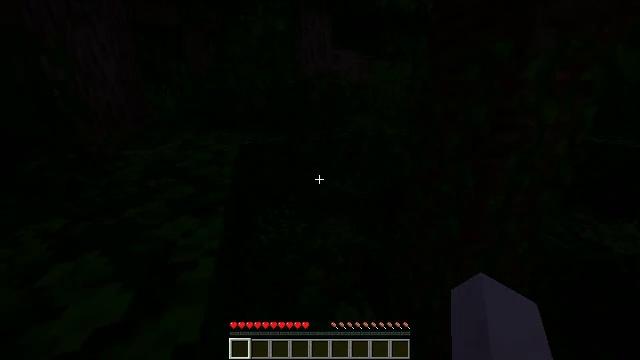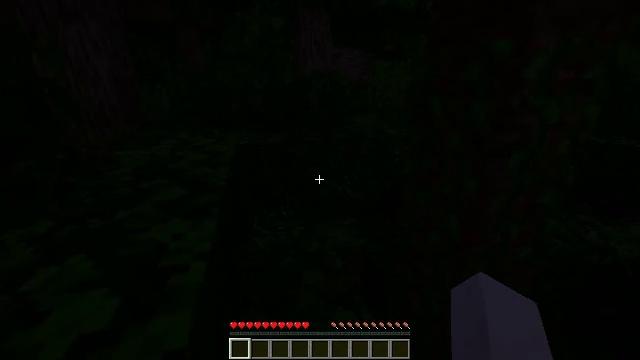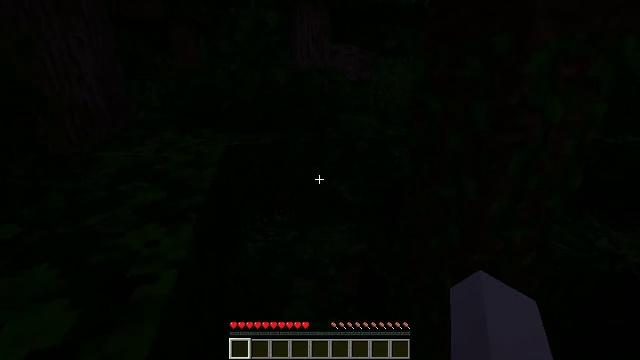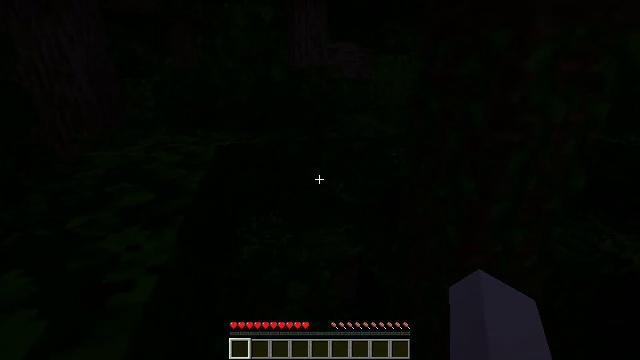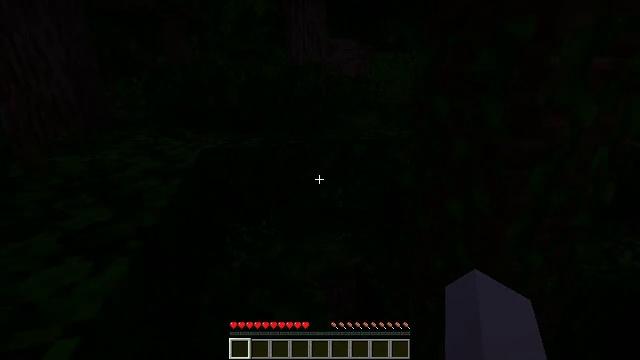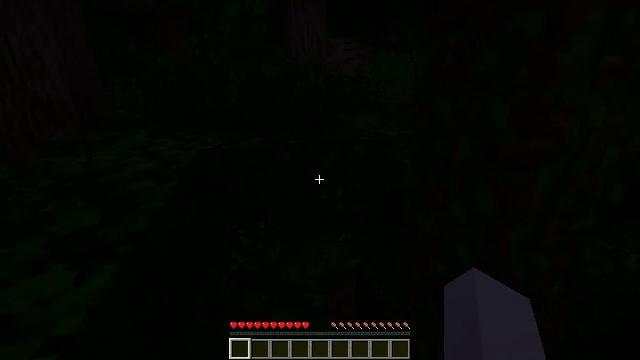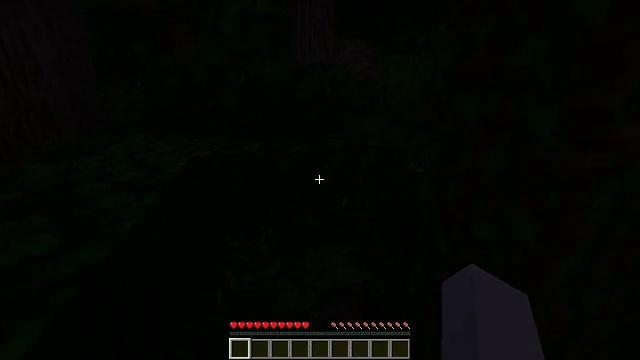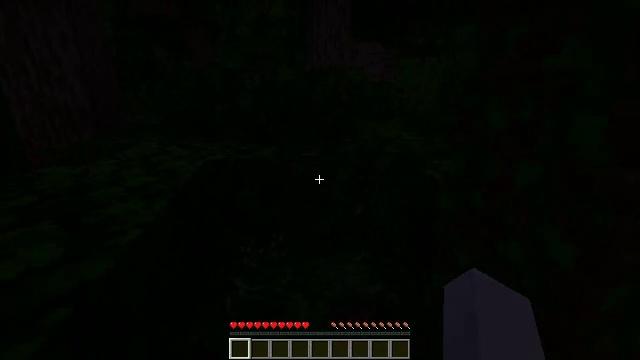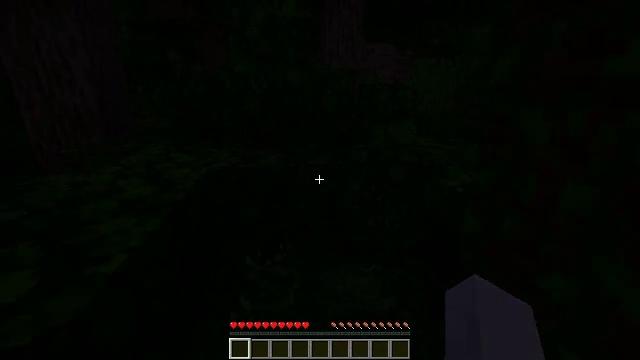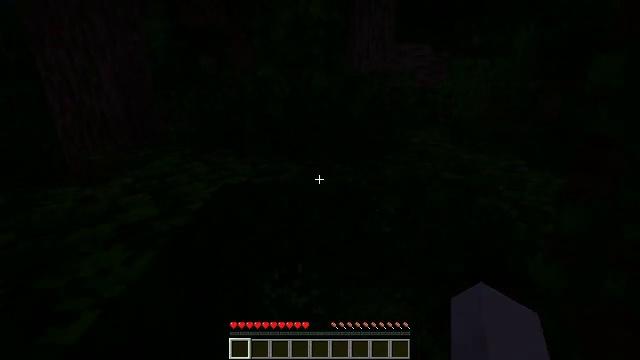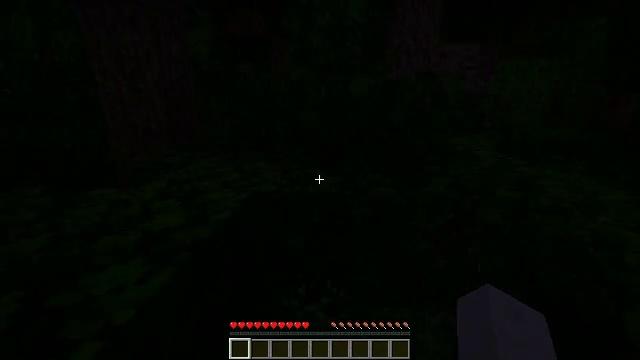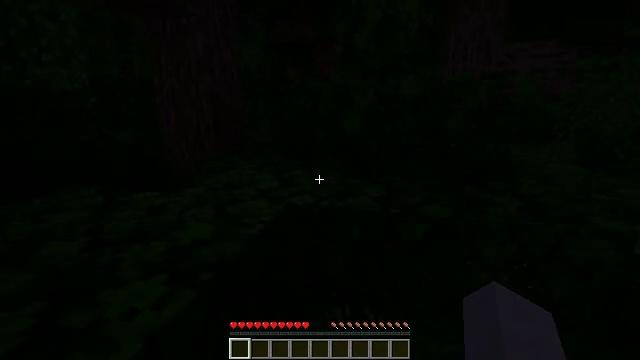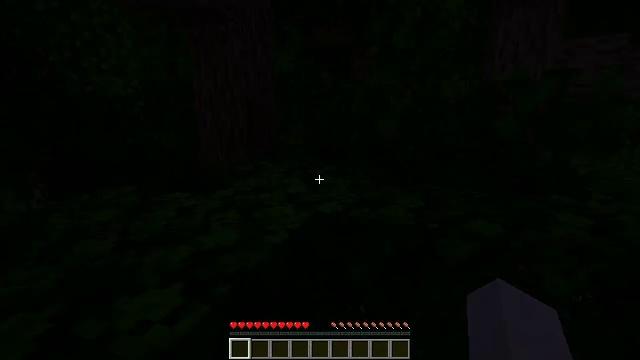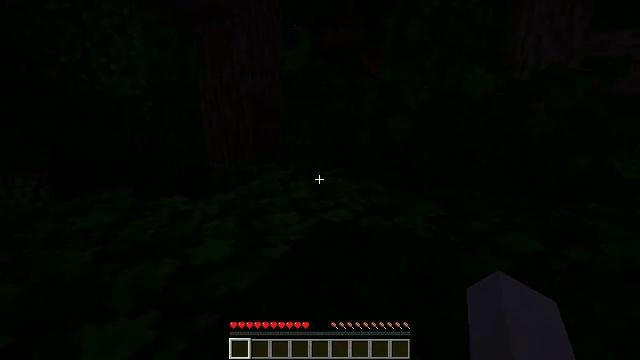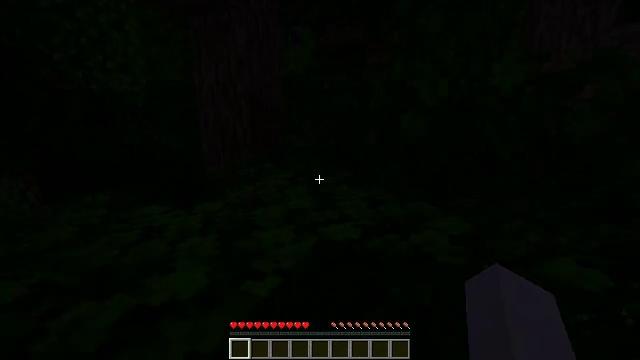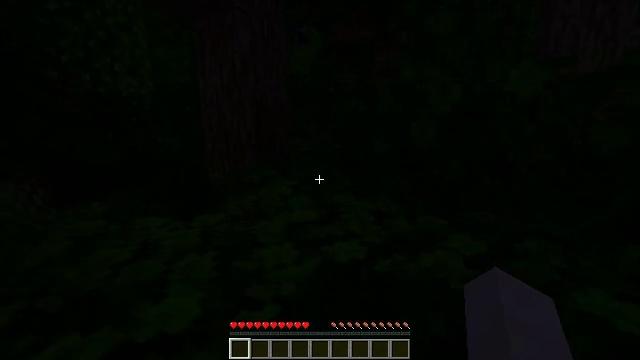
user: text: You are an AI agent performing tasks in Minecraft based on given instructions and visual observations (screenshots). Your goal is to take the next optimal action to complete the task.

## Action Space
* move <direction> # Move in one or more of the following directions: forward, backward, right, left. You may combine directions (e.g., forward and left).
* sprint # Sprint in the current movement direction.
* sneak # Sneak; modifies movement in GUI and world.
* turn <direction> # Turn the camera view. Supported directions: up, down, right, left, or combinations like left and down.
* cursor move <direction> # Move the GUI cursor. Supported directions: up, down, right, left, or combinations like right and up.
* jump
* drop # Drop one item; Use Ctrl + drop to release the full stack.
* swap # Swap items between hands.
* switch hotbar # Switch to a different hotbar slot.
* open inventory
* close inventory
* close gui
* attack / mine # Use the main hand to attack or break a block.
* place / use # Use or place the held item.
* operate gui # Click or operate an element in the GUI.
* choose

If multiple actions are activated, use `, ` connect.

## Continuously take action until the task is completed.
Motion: motion action
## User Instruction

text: Harvest bamboo from the farm.
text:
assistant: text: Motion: move forward
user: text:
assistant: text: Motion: move forward
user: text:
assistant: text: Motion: move forward
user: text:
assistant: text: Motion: move forward
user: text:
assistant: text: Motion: move forward
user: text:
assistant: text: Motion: move forward, turn left
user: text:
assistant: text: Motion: move forward, turn left
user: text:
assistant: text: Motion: move forward, turn left
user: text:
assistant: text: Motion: move forward, turn left
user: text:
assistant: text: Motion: move forward, turn left
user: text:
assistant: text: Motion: move forward, turn left and up
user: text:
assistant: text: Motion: move forward, turn left
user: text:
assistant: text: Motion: move forward, turn left
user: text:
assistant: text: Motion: move forward
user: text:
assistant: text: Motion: move forward, turn left, jump
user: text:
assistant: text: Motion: move forward, turn left, jump
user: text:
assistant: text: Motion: move forward, turn left, jump
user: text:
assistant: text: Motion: move forward, turn left, jump
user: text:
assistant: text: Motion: move forward, jump
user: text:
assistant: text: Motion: move forward
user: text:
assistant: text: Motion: move forward
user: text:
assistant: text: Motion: move forward
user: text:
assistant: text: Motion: move forward
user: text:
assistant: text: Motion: move forward
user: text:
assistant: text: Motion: move forward
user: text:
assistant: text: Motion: move forward
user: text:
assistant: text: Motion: move forward
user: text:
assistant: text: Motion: move forward
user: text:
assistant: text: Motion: move forward
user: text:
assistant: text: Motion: move forward